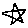
Label: star